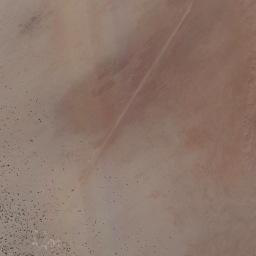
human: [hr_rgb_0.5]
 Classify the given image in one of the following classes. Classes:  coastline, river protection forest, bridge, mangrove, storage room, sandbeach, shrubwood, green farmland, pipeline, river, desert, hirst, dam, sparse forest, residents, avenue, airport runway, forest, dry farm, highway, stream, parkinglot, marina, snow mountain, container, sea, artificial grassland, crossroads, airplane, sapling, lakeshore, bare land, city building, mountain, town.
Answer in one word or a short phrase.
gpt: bare land